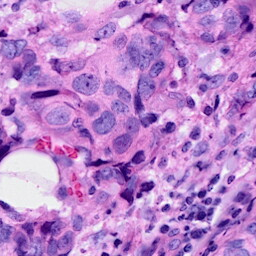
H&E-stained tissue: Breast